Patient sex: F
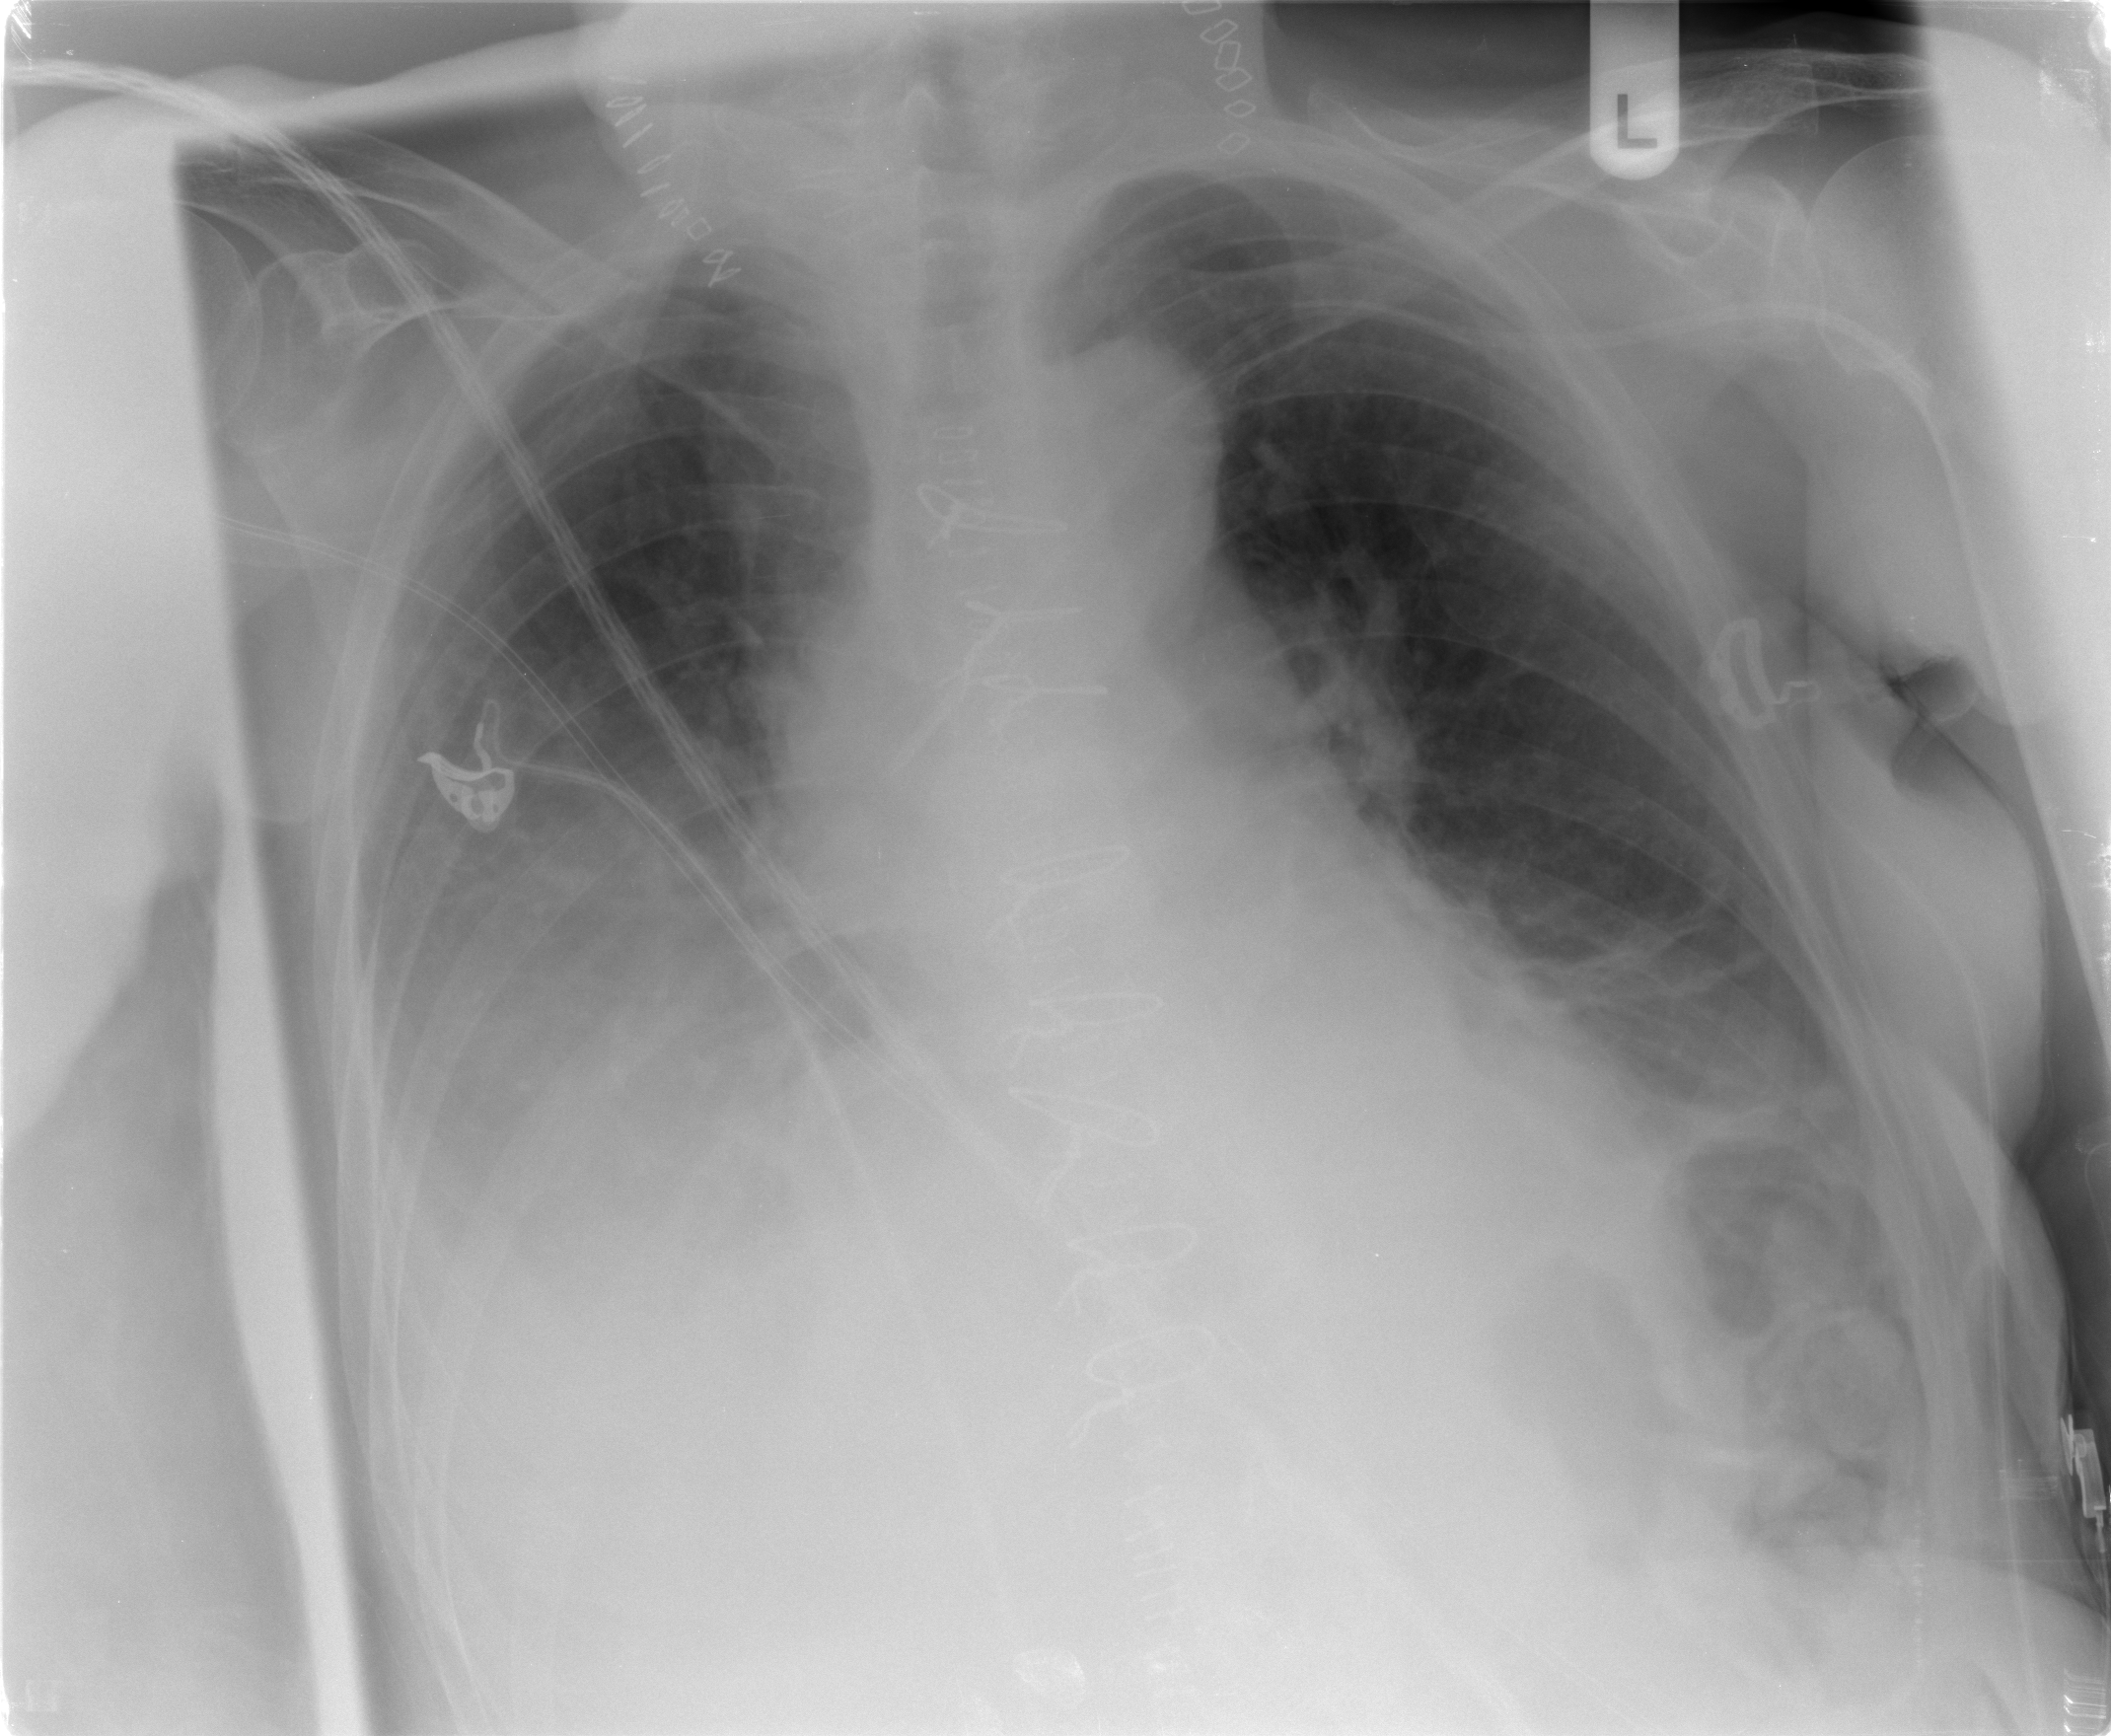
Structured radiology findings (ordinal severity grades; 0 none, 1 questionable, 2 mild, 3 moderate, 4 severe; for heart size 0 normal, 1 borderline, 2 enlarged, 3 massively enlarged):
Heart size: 0
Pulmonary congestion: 0
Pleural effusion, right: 3
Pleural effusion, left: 2
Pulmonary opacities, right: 0
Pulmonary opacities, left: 0
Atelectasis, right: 3
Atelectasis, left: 2